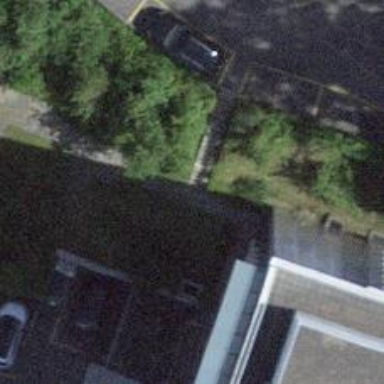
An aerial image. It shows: Footway surfaced with paving stones.